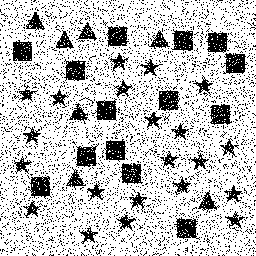
Squares: 14
Triangles: 7
Stars: 21
Total shapes: 42